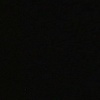
Label: space